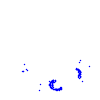
Particle: proton